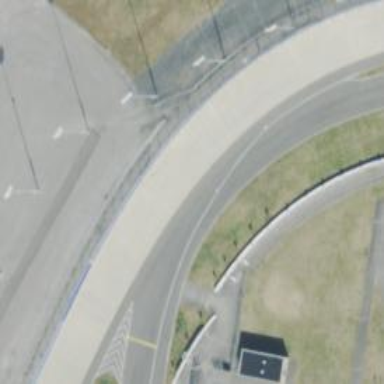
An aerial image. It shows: Motor sport raceway.